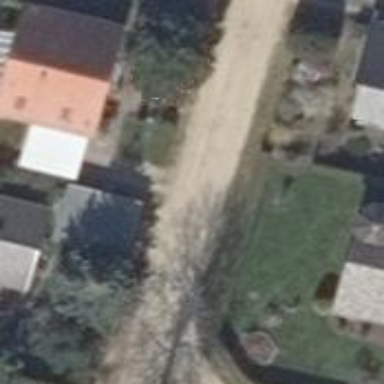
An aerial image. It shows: Driveway leading to service road.